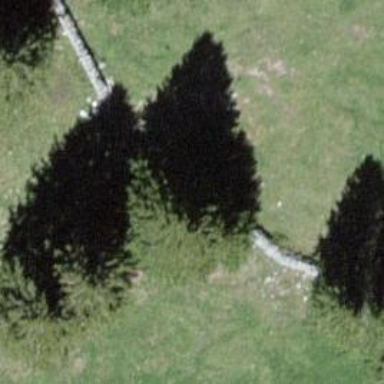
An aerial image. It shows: Wall is shown in the image.